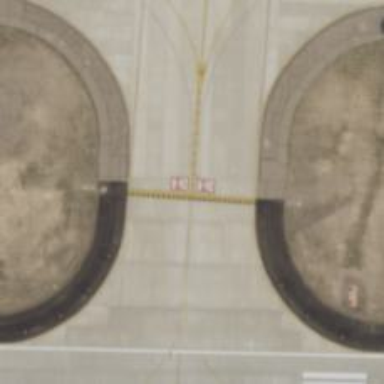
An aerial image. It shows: View of taxiway at the airport.